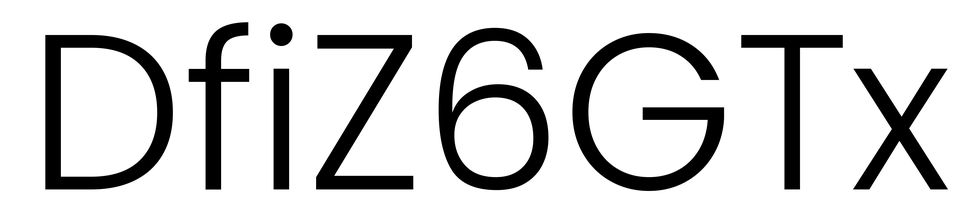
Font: Poppins-Light